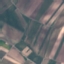
Land use / land cover class: PermanentCrop